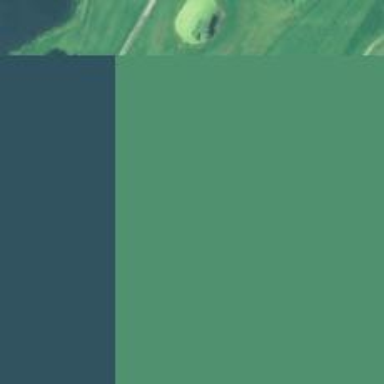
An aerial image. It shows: Golf hole.